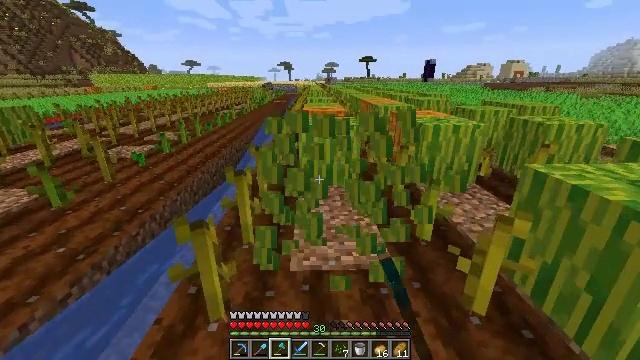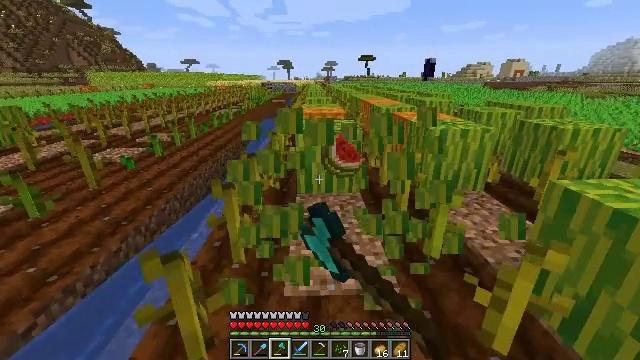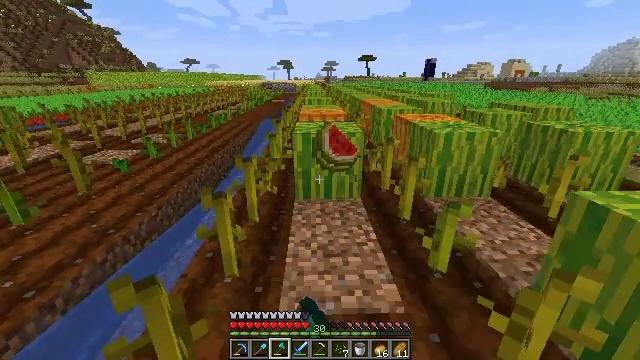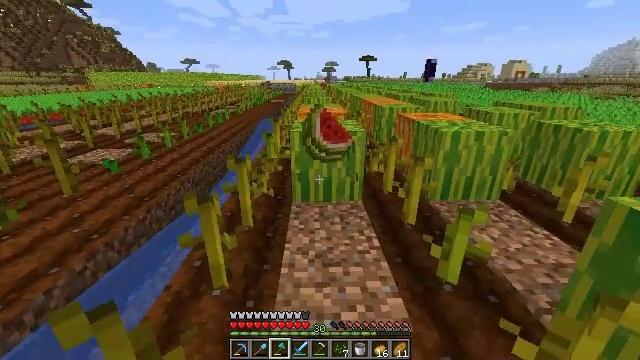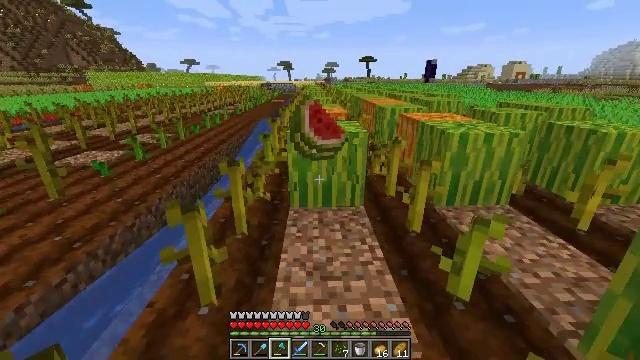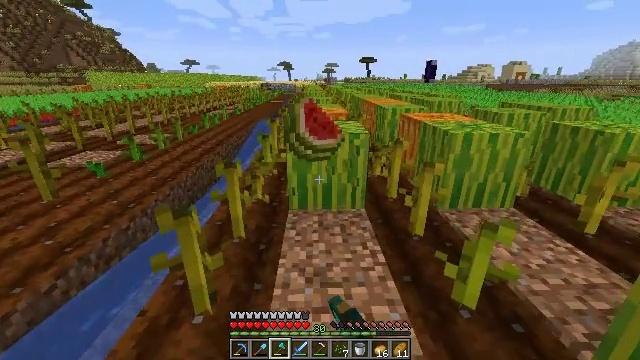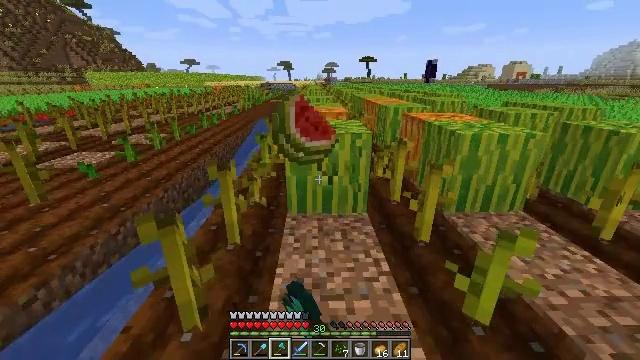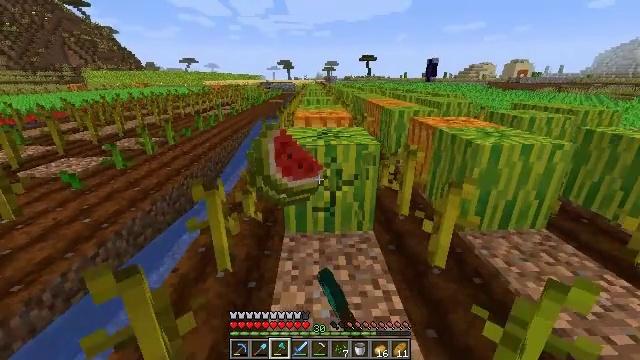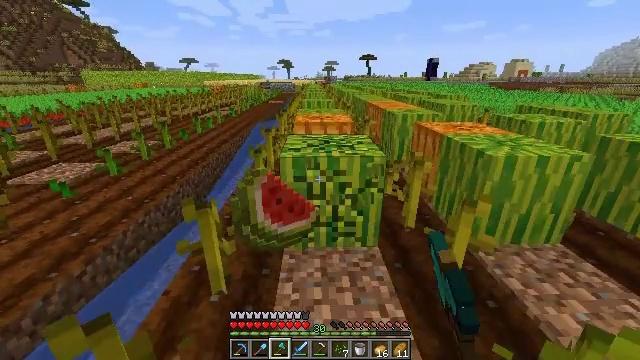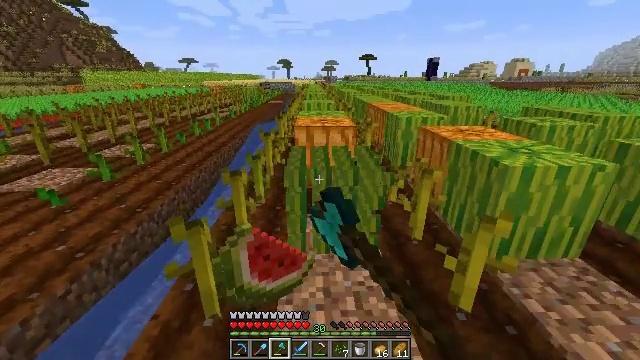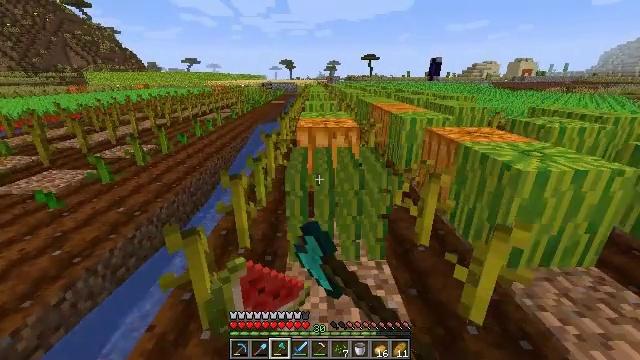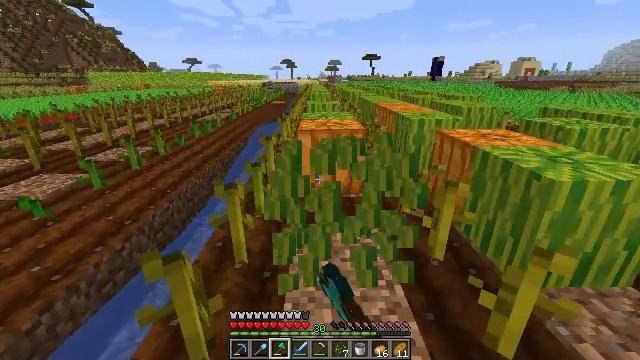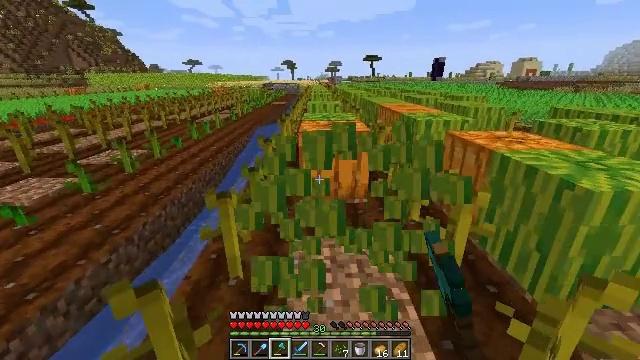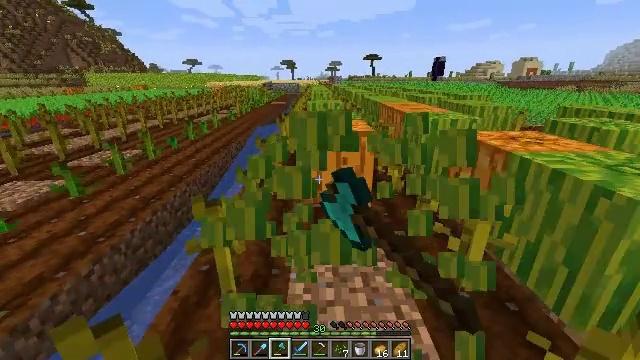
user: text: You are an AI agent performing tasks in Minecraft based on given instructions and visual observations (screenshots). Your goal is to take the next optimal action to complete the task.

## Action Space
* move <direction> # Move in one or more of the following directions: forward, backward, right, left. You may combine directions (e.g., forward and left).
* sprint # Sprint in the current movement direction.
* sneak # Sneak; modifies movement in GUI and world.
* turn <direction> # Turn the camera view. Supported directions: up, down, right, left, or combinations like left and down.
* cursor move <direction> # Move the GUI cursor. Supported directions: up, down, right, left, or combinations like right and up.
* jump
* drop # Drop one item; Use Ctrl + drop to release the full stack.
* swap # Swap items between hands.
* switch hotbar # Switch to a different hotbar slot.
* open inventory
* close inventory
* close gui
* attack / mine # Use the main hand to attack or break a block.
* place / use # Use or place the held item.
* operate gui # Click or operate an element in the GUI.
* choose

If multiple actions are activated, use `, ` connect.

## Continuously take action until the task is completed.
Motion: motion action
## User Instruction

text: Break the melon to get slices.
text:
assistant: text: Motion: move forward, attack / mine
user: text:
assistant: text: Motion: move forward, attack / mine
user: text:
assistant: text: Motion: move forward, attack / mine
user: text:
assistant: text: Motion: move forward, attack / mine
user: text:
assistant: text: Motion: move forward, attack / mine
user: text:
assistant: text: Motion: move forward, attack / mine
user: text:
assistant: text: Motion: move forward, attack / mine
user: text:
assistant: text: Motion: move forward, attack / mine
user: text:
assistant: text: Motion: move forward, attack / mine
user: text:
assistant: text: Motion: move forward, attack / mine
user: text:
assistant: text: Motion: move forward, attack / mine
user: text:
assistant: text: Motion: move forward, attack / mine
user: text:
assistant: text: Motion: move forward, attack / mine
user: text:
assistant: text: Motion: attack / mine